Question: I have two 'UIViewController' class.(with names: & )
I add SecondViewController in FirstViewController with this code :
'''
SecondViewController *secondView = [[SecondViewController alloc]initWithNibName:@"SecondViewController" bundle:nil];
[self.view addSubview:secondView.view];
'''
So I create one UITextField in SecondViewController with code:
'''
@interface SecondViewController : UIViewController <UITextFieldDelegate>
@property (nonatomic,strong) UITextField *text1;
@end
@implementation SecondViewController
@synthesize text1;
- (void)viewDidLoad
{
[super viewDidLoad];
self.view.backgroundColor = [UIColor yellowColor];
self.view.frame = CGRectMake(0, 200, 320, 300);
text1 = [[UITextField alloc] initWithFrame:CGRectMake(20,70,180, 32)];
text1.textAlignment = NSTextAlignmentRight;
text1.layer.borderWidth = 1.0f;
text1.layer.borderColor = [[UIColor grayColor] CGColor];
text1.autocorrectionType = UITextAutocorrectionTypeNo;
text1.delegate = self;
[self.view addSubview:text1];
}
- (IBAction)BackgroundTap:(id)sender {
[text1 resignFirstResponder];
}
- (BOOL)textFieldShouldReturn:(UITextField *)textField
{
[text1 resignFirstResponder];
return YES;
}
'''
Now My Problem Here : when run app and click on my textfield app crashed!!! why???
when app crashed show my this code :
'''
#import <UIKit/UIKit.h>
#import "AppDelegate.h"
int main(int argc, char * argv[])
{
@autoreleasepool {
return UIApplicationMain(argc, argv, nil, NSStringFromClass([AppDelegate class]));
}
}
'''
this is my error :

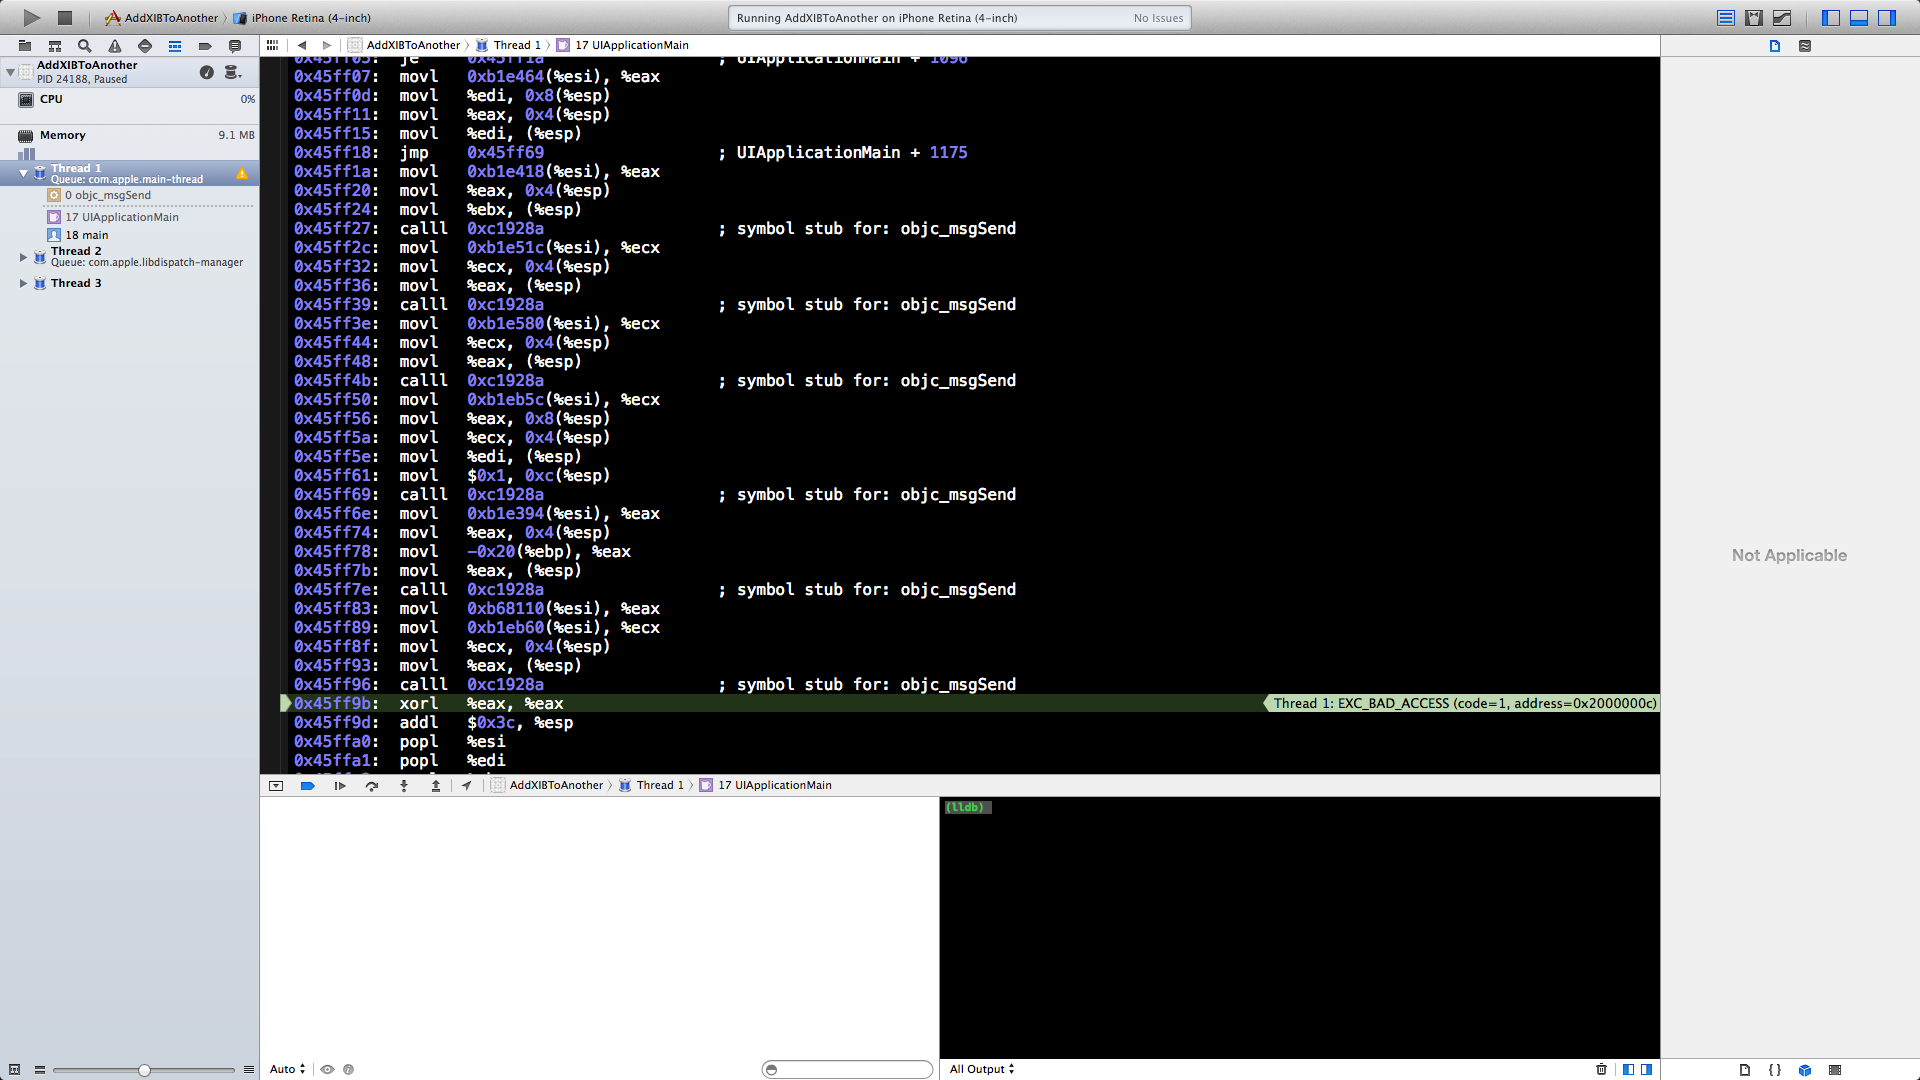
Answer: Your view controller containment is done incorrectly:
'''
SecondViewController *secondView = [[SecondViewController alloc]initWithNibName:@"SecondViewController"
bundle:nil];
[self addChildViewController:secondView]; //Assuming self is view controller
[self.view addSubview:secondView.view];
[secondView didMoveToParentViewController:self];
'''
More info here: <URL>